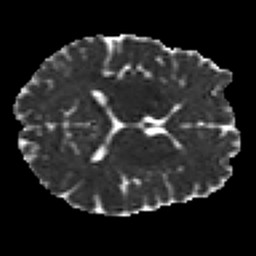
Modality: MD
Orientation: axial
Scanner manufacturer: siemens
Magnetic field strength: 3 T
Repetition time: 7.8 s
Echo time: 0.09 s